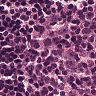
Metastatic tissue present: no